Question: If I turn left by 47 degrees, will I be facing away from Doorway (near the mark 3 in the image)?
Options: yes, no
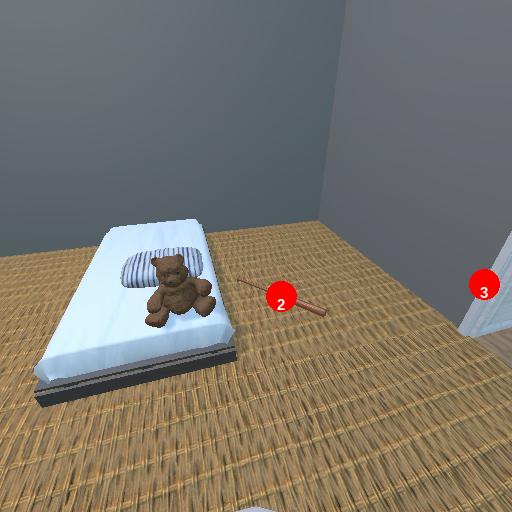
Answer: yes